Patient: sex F, age 41
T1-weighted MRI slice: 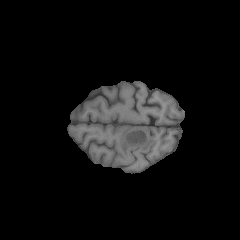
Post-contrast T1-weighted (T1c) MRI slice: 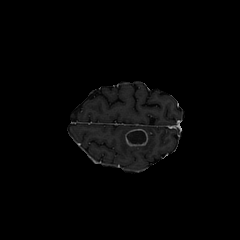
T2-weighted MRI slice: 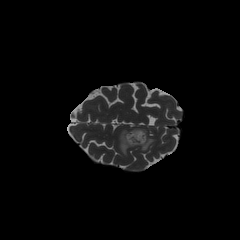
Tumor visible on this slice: yes
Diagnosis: Glioblastoma, IDH-wildtype
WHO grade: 4